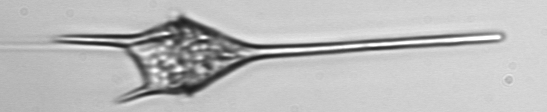
Label: Tripos_lineatus